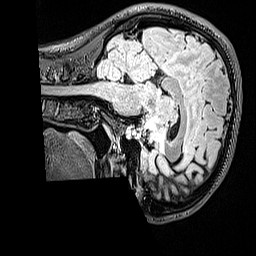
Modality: FLAIR
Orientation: sagittal
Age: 21
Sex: female
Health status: healthy
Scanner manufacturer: siemens
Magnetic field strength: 3 T
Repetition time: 5 s
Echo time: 0.388 s